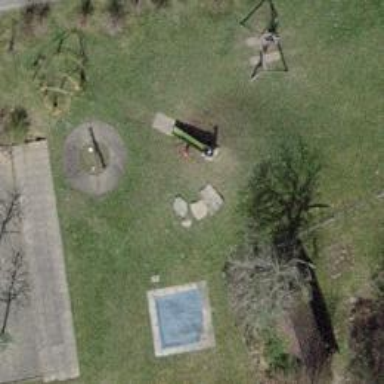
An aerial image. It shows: Playground area for leisure land.